Interaction volume radius: 5 \u00c5
Interaction volume height: 35 \u00c5
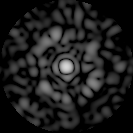
Disorder parameter: 0.7866